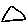
Label: triangle